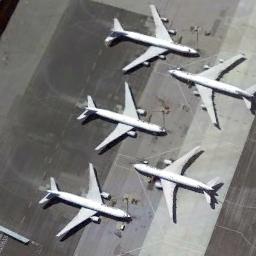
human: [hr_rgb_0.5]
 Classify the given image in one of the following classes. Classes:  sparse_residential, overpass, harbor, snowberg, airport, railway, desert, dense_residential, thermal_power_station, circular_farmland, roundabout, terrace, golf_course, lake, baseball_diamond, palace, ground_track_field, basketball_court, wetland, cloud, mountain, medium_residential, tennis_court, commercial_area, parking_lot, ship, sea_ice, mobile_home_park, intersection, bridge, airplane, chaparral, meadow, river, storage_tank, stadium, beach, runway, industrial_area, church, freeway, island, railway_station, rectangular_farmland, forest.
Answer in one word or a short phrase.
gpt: airplane